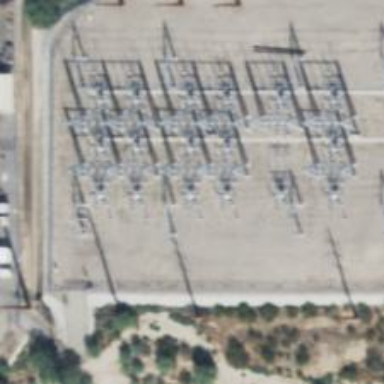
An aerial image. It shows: Switch for power supply.